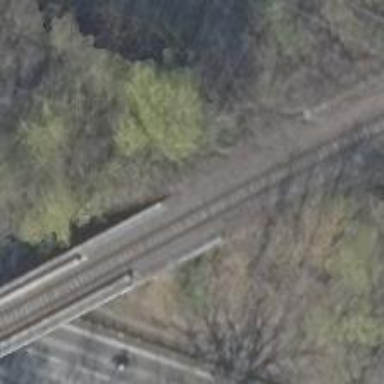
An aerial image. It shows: Railway bridge leading to rail yard.